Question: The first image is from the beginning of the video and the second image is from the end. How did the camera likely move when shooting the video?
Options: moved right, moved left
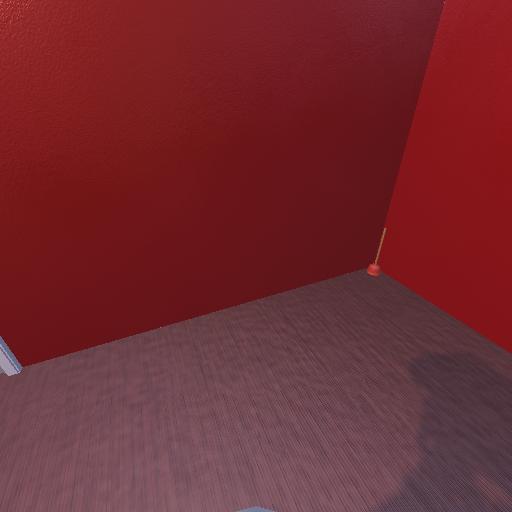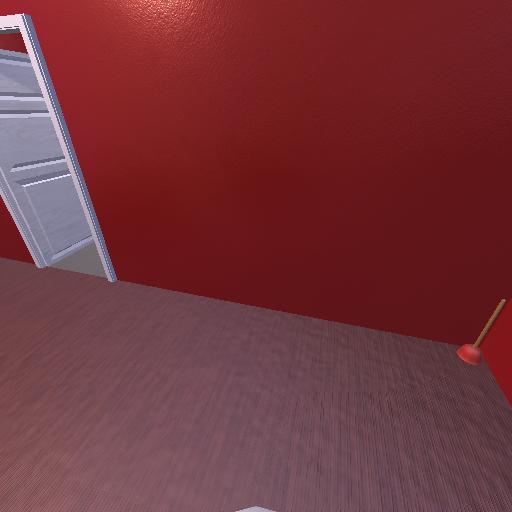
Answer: moved right